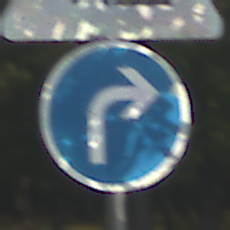
Verkehrszeichen: VorgeschriebeneFahrtrichtungRechts
Zusatzzeichen oben: Arbeitsstelle
Umgebung: Outdoor, Suburban
Tageszeit: MorningAfternoon
Wetter: Clear
Licht: Natural
Jahreszeit: NotSpecified
Kontrast: HighContrast